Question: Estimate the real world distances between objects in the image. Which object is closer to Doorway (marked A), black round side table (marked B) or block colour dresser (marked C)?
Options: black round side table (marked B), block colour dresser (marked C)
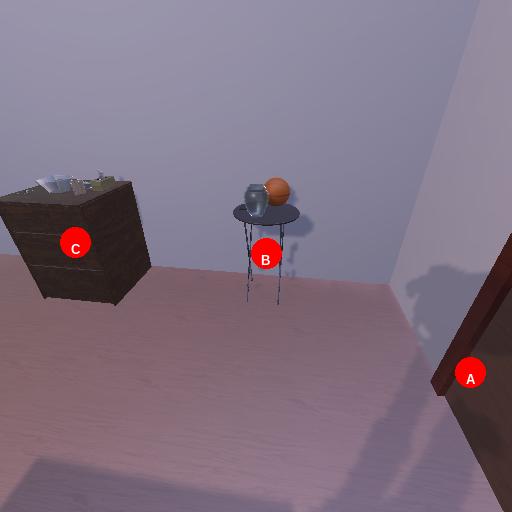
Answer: black round side table (marked B)